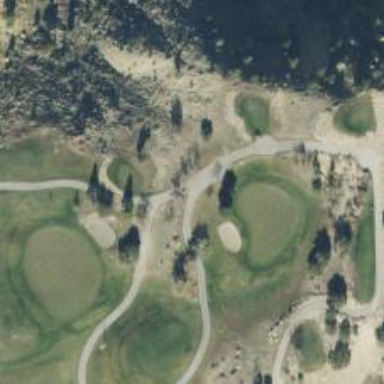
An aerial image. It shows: Service road used as golf cart path.